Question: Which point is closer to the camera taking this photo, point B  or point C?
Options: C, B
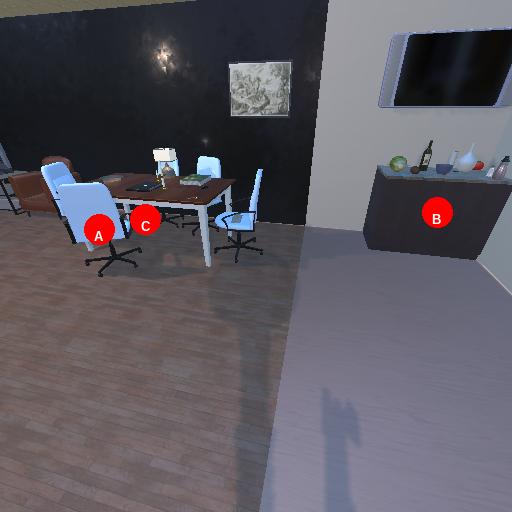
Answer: C